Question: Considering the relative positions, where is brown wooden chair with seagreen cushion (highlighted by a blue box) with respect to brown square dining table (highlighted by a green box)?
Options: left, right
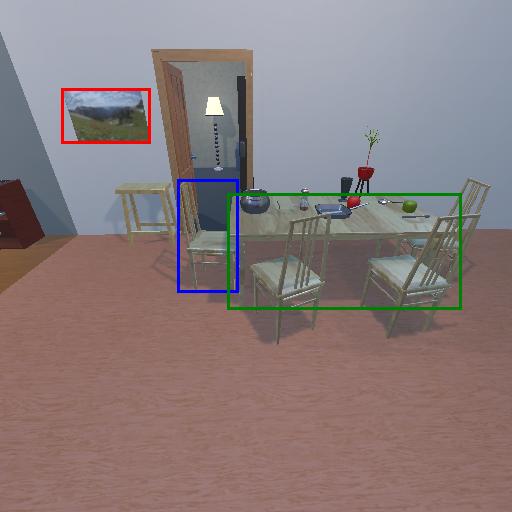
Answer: left